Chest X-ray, PA view. Patient: 31 years old, sex F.
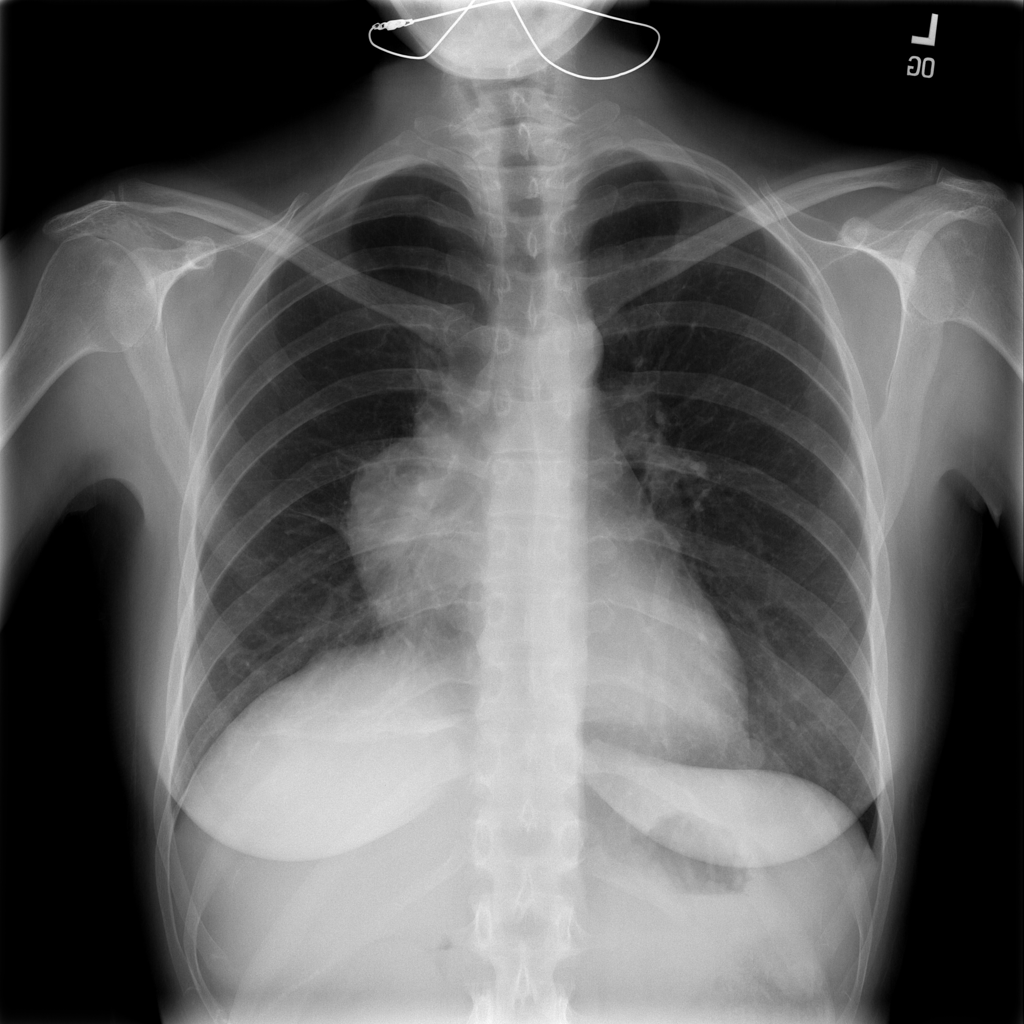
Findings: Atelectasis, Mass